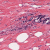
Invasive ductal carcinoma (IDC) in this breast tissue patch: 1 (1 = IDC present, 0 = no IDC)